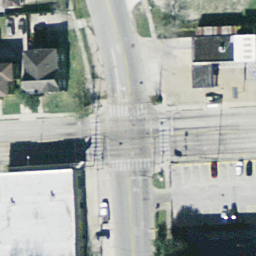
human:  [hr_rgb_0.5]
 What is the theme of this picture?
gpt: intersection

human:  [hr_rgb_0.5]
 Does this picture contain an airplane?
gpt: no

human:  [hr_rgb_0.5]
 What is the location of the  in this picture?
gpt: i cannot see it

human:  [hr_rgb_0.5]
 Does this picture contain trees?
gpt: yes